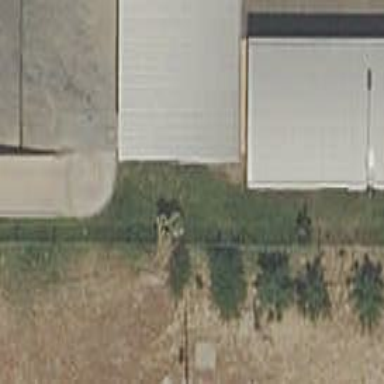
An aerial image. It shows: Shed building.